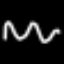
Label: squiggle